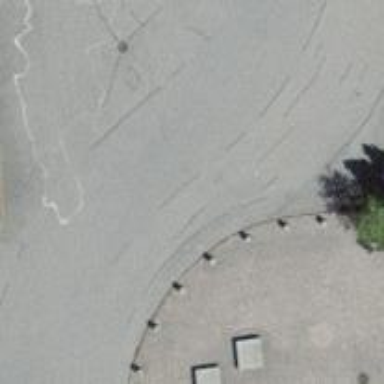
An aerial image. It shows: Bollard barrier.